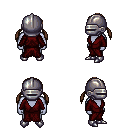
a pixel art fantasy rpg character, male body template, dark elf, purple skin, red robe, white pants, blonde twin-tailed hairstyle, metal helm, metal boots, four views (front, back, left, right), 2x2 character sprite sheet, small pixel art, hard edges, no anti-aliasing